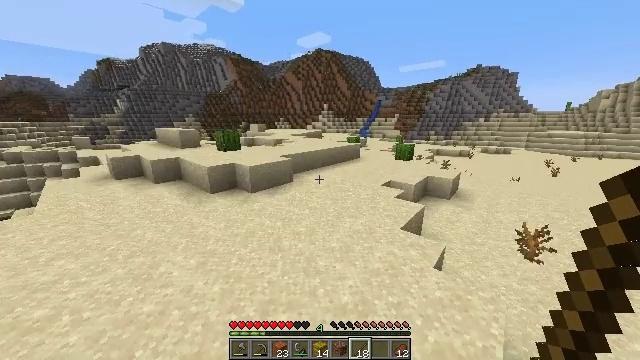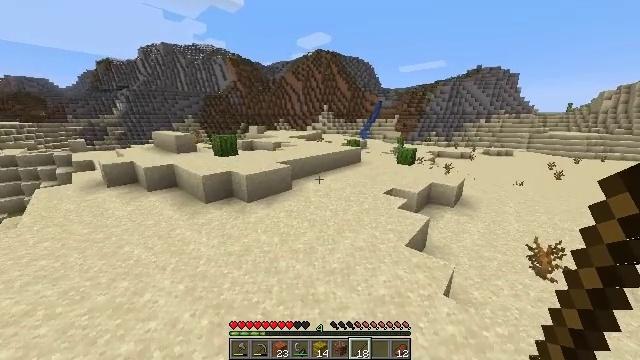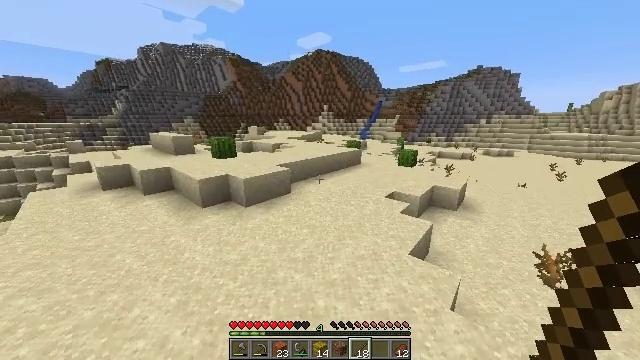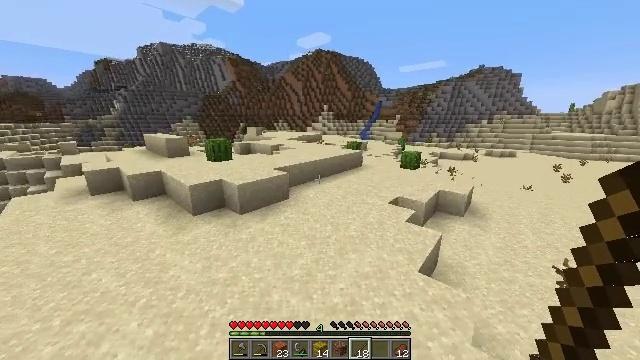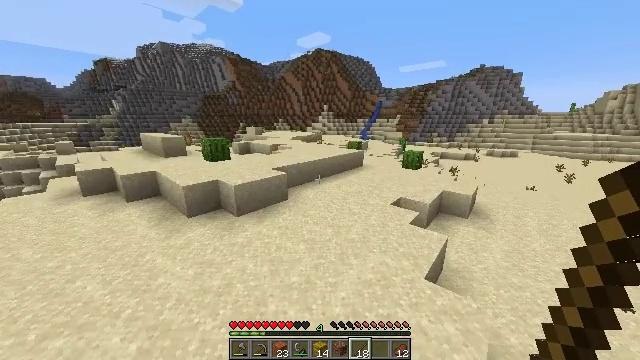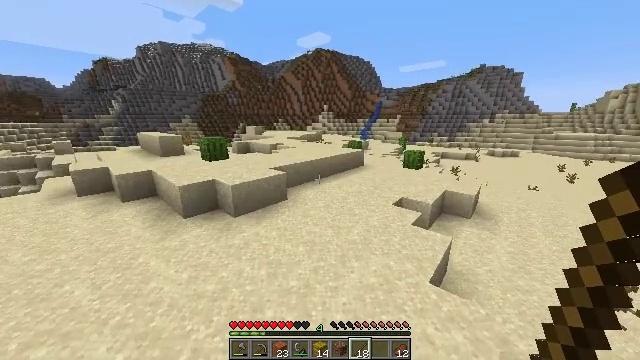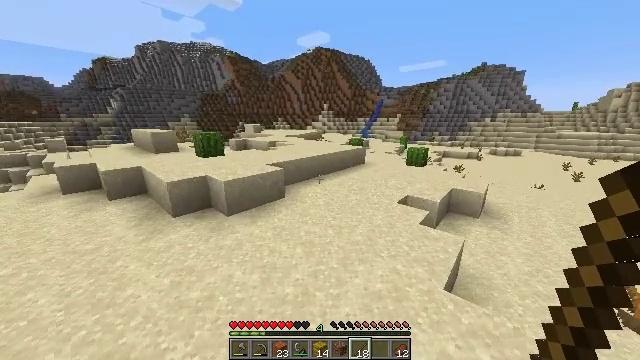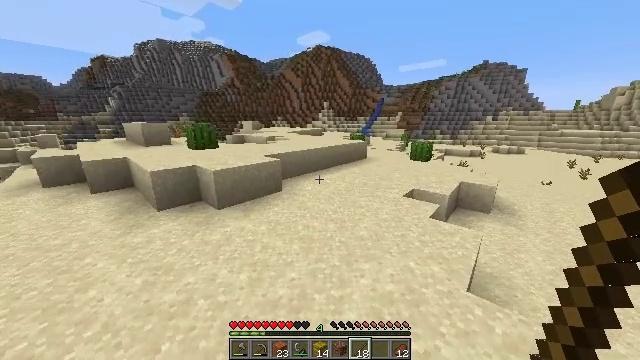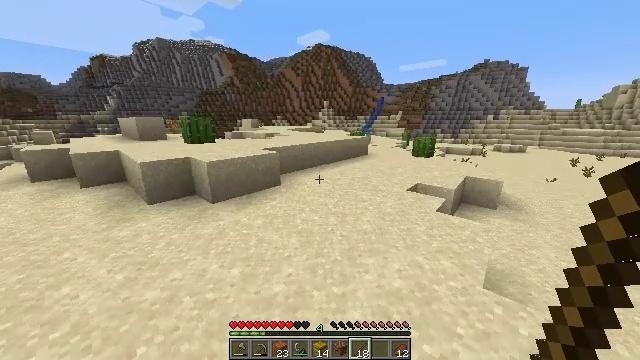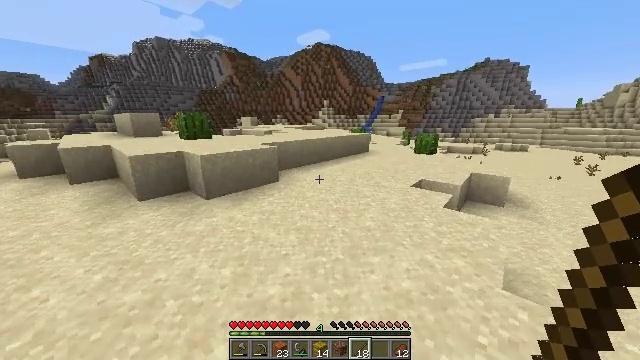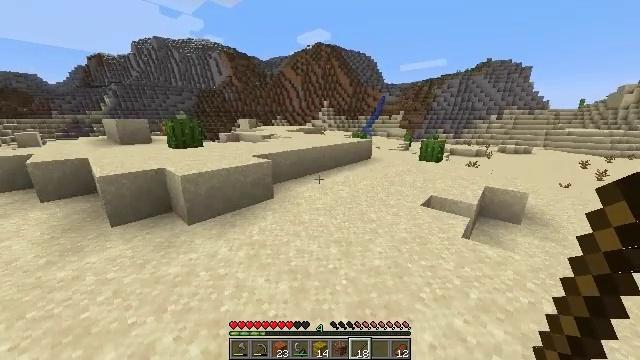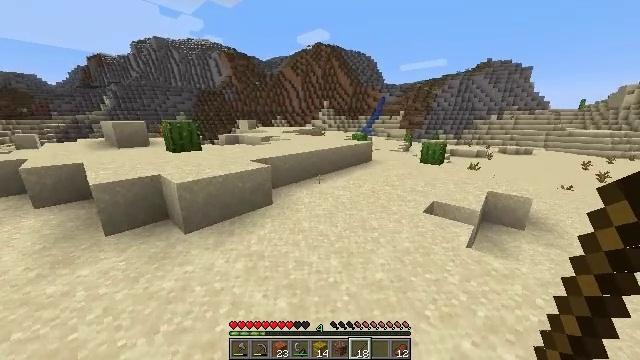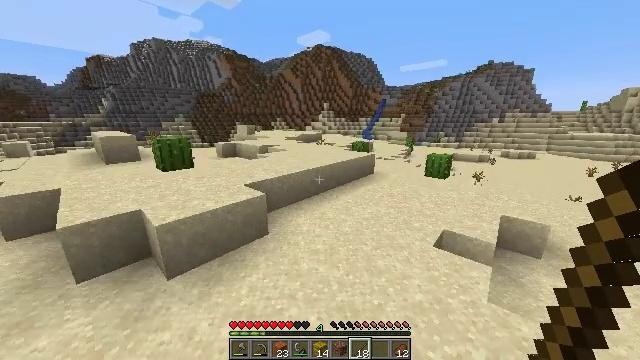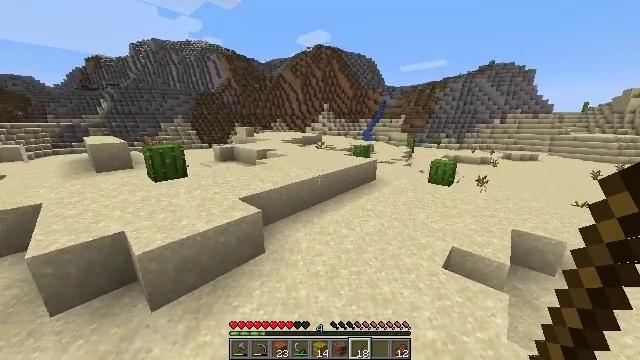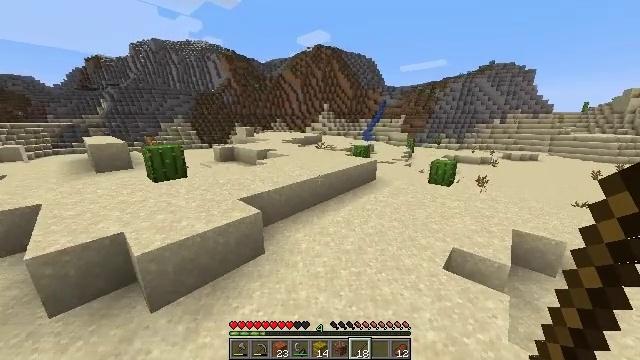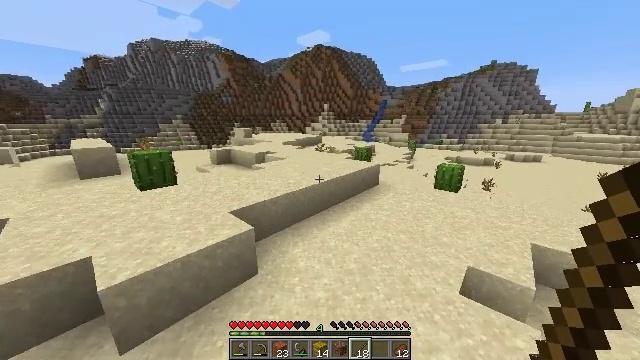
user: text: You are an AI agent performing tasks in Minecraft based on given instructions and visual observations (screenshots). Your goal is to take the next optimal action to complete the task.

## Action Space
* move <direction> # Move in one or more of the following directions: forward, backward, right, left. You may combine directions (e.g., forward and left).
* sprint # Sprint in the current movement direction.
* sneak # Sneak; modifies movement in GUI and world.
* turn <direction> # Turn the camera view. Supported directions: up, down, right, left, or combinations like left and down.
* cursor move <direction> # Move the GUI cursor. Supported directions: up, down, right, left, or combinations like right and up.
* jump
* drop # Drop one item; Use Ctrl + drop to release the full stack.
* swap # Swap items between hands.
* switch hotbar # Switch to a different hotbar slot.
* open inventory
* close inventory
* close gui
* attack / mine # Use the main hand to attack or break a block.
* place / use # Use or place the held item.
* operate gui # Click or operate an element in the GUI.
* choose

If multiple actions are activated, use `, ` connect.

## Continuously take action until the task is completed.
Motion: motion action
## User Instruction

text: Gather a dead bush.
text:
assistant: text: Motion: move forward, jump
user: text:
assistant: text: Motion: move forward, jump
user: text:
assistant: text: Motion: move forward, jump
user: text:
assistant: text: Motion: move forward, jump
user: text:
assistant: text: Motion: move forward, jump
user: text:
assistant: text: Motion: move forward, jump
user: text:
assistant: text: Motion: move forward, jump
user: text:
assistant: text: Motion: move forward, jump
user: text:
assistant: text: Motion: move forward, jump
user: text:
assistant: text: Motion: move forward, jump
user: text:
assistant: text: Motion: move forward, jump
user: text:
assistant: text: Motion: move forward, jump
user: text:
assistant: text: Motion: move forward, jump
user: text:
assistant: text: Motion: move forward, jump
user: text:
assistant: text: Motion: move forward, jump
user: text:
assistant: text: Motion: move forward, jump
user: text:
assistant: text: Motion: move forward, jump
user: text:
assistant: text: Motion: move forward, turn left and down, jump
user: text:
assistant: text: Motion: move forward, turn left and down, jump
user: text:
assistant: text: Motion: move forward, turn left, jump
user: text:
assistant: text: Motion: move forward, turn left, jump
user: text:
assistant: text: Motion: move forward, turn left and down, jump
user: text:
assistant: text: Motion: move forward, turn left, jump
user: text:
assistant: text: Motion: move forward, jump
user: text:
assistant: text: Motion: move forward, jump
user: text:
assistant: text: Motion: jump
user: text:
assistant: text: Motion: jump
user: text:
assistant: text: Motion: jump
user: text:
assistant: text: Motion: move forward, jump
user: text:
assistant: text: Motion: move forward, jump